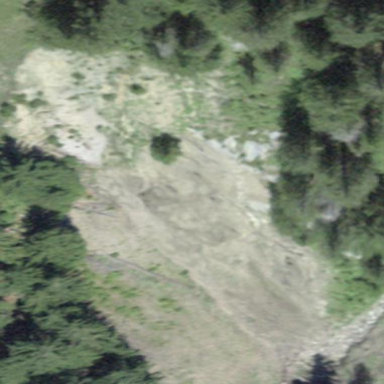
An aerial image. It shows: Natural scree.